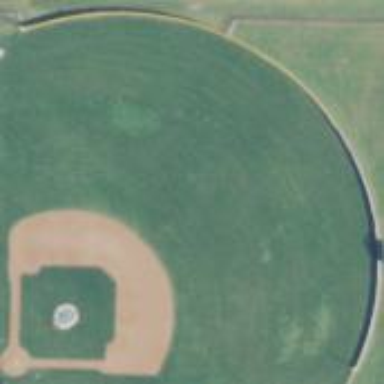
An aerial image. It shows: Baseball pitch for leisure land.